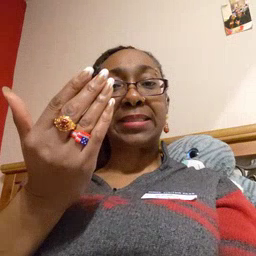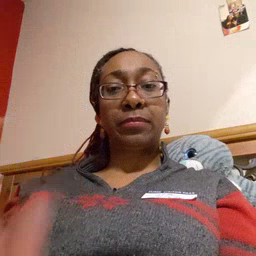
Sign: mitten